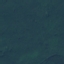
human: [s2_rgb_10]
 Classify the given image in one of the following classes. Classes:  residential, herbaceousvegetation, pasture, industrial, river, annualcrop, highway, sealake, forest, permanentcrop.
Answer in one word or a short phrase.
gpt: Forest